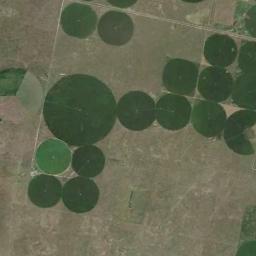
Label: circular_farmland